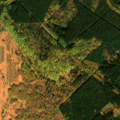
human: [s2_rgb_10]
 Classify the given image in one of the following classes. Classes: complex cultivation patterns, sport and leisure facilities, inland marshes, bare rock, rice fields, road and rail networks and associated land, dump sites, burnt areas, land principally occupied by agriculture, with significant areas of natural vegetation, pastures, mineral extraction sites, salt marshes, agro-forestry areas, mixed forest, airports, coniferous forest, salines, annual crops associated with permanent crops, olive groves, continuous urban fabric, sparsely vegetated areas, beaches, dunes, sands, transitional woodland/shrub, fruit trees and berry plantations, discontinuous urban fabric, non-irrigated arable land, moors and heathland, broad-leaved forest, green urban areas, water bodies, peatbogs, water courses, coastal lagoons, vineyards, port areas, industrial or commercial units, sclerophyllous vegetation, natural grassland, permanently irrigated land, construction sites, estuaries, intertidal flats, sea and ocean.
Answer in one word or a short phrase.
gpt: broad-leaved forest, coniferous forest, mixed forest, moors and heathland, transitional woodland/shrub